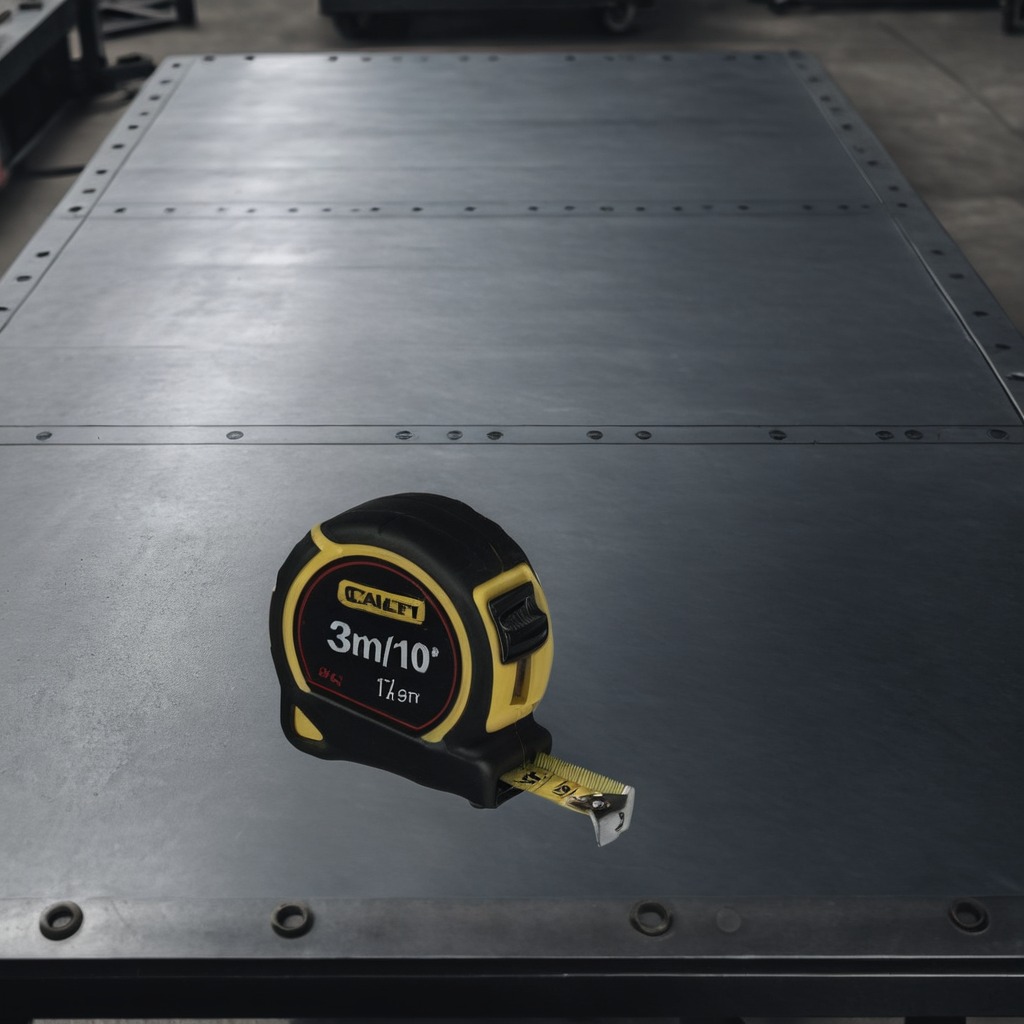
A measuring tape lies on a cold steel table in a mining workshop.